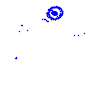
Particle: proton